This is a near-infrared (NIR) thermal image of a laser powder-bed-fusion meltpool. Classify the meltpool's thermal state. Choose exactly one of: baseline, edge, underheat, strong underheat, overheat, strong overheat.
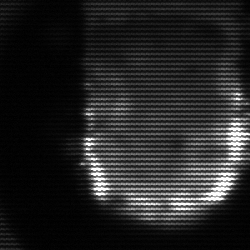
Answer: baseline